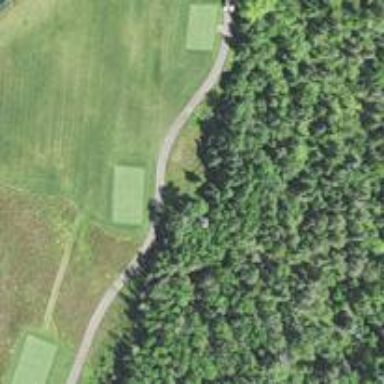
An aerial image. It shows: Path designated for golf carts.